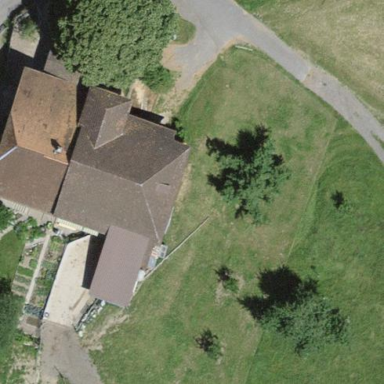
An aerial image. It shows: Farm building.